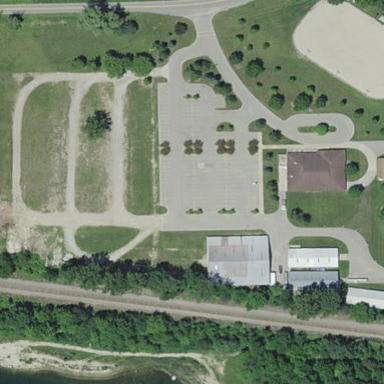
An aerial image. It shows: Parking area.